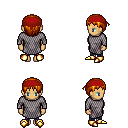
a pixel art fantasy rpg character, female body template, human, tanned skin, chain mail, magenta pants, dark blonde plain hairstyle, red bandana, gold boots, four views (front, back, left, right), 2x2 character sprite sheet, small pixel art, hard edges, no anti-aliasing